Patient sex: M
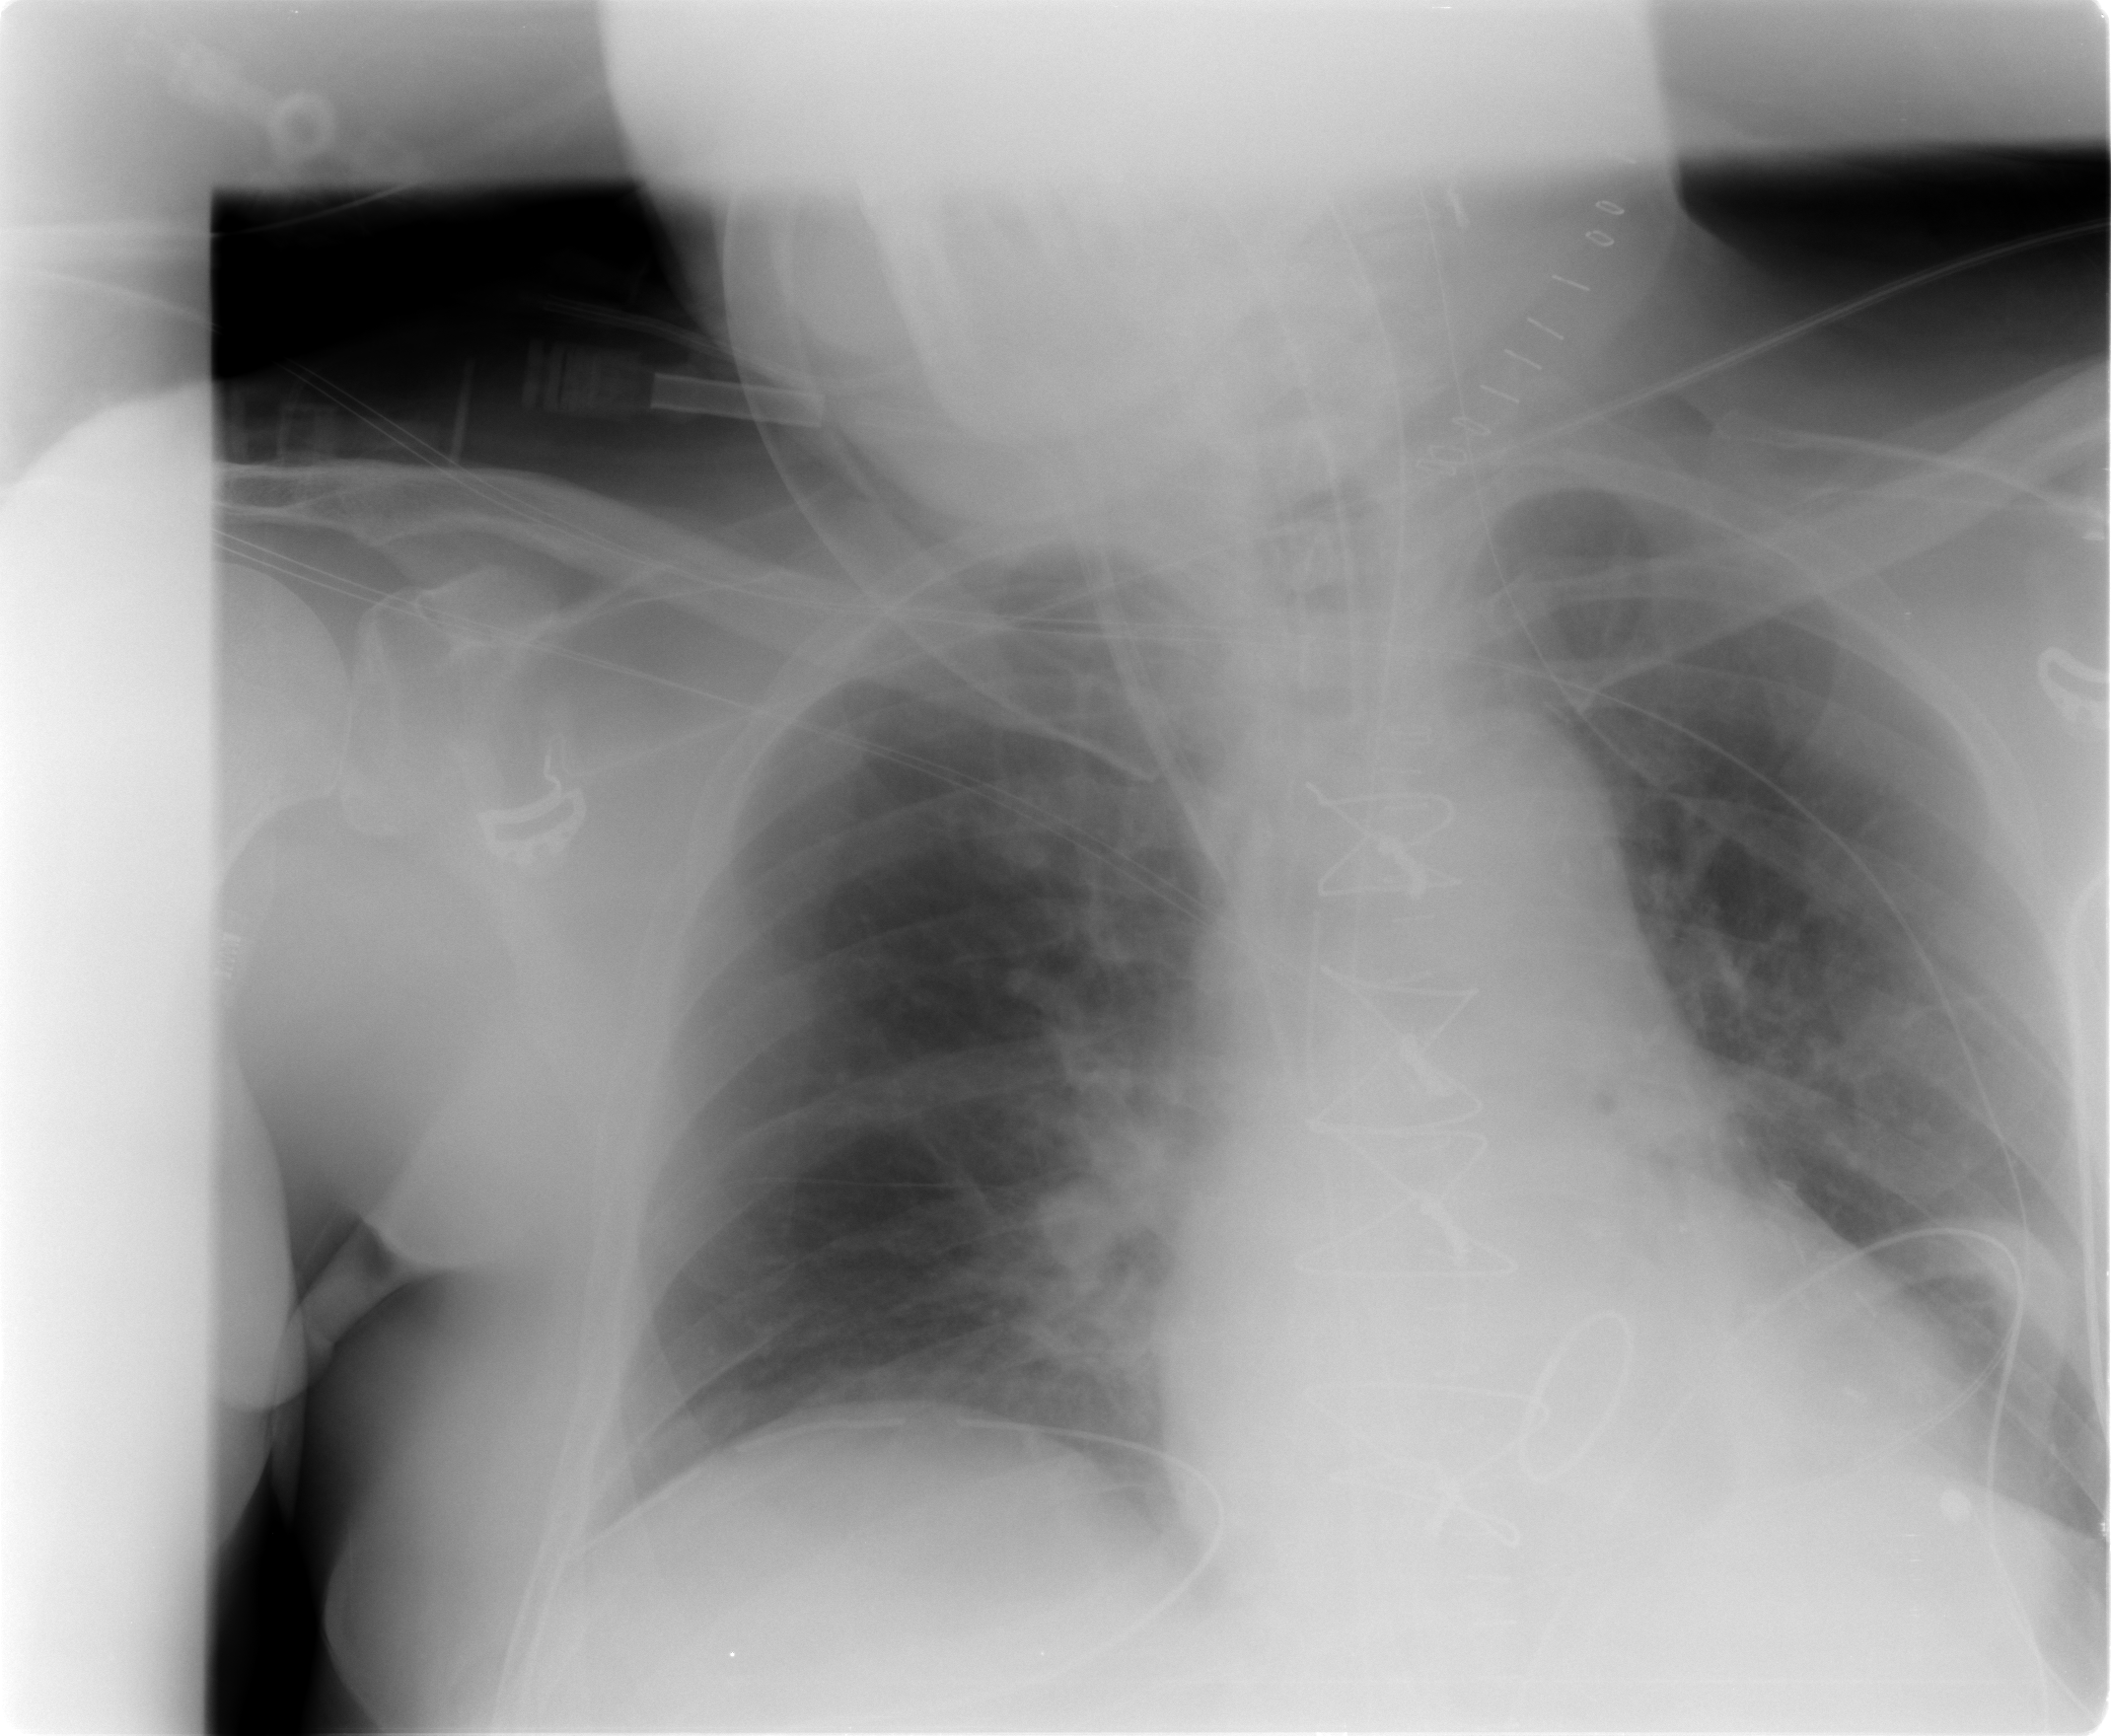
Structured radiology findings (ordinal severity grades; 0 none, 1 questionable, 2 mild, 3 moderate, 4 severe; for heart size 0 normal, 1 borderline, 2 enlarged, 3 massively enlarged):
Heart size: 0
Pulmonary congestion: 2
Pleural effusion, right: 0
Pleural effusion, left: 0
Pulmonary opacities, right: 0
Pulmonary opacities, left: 0
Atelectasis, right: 2
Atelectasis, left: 2